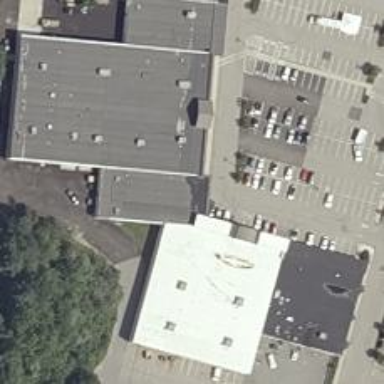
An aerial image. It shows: Fitness centre on leisure land.